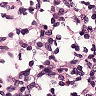
Metastatic tissue present: no